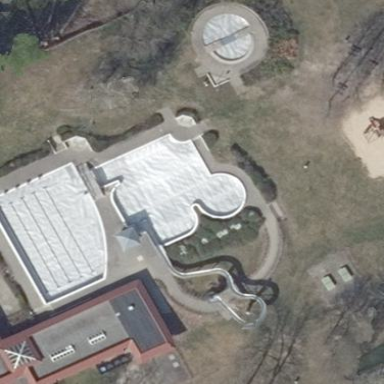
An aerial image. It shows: Swimming pool located in leisure land.